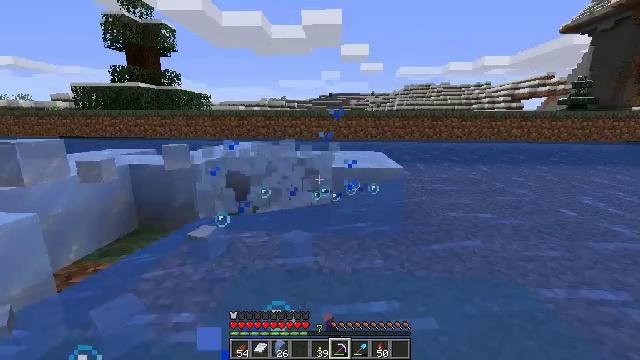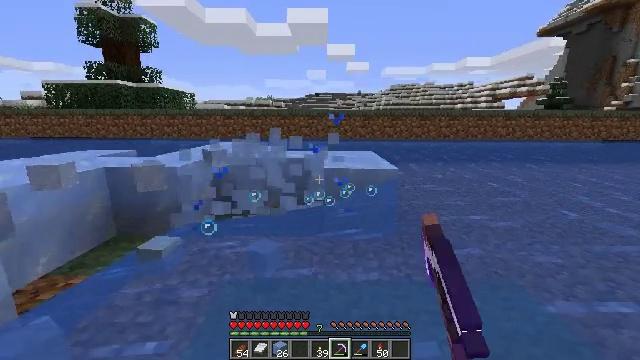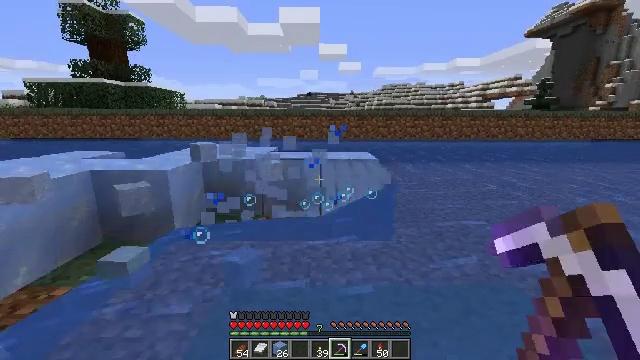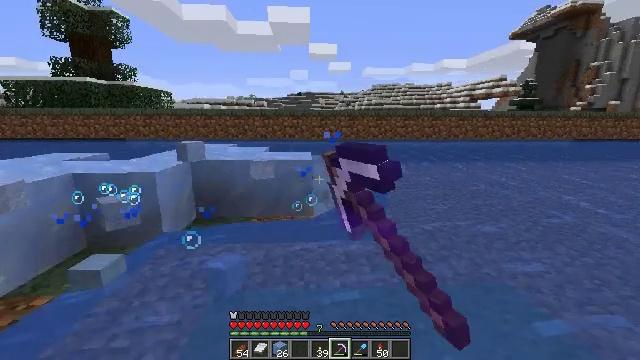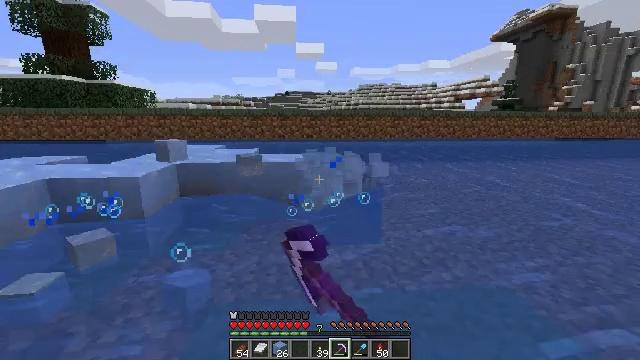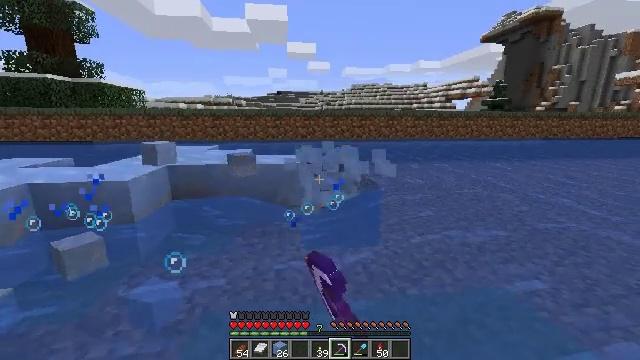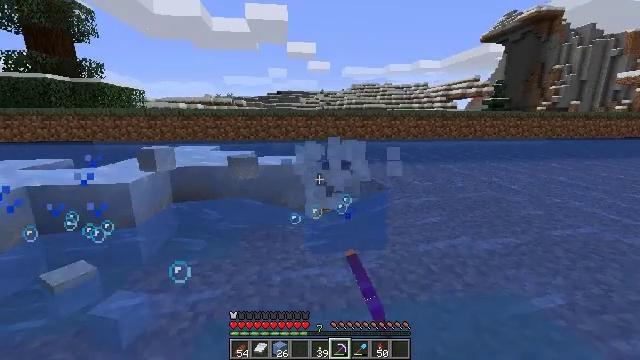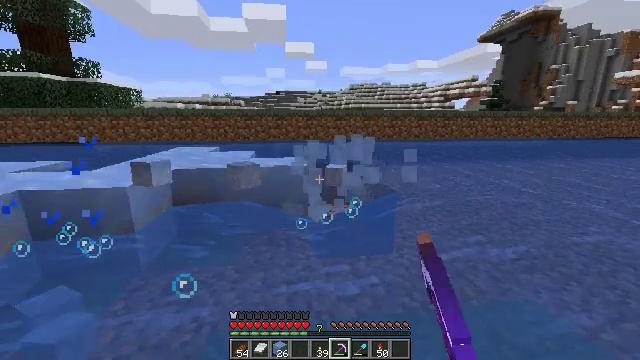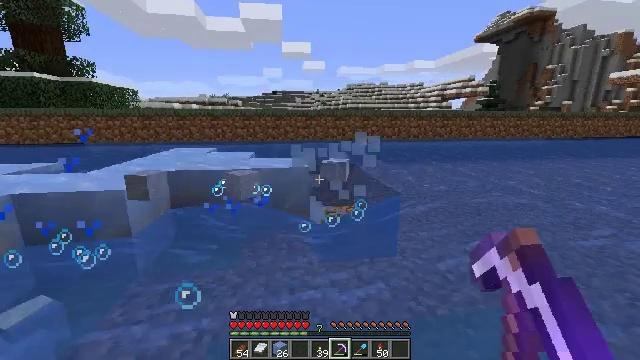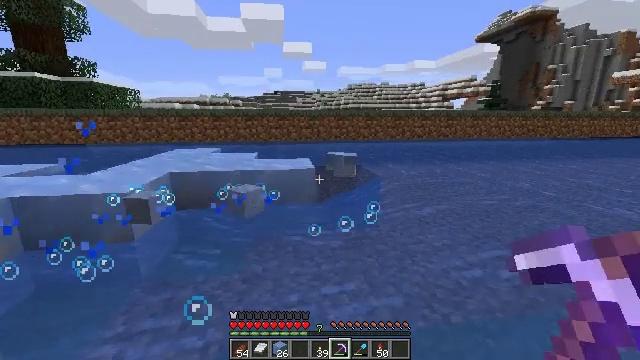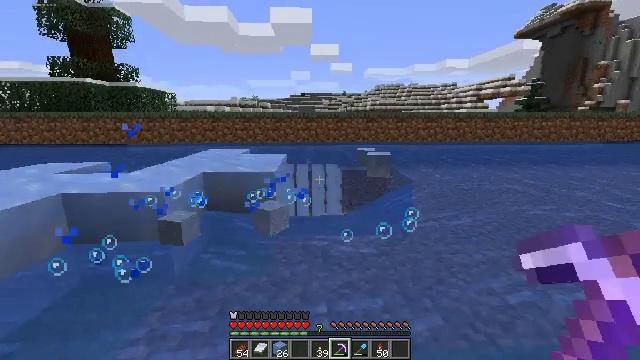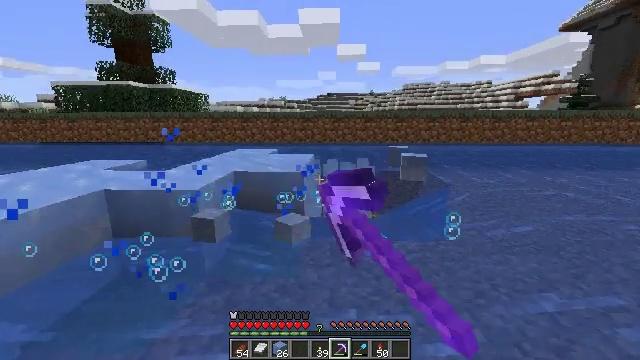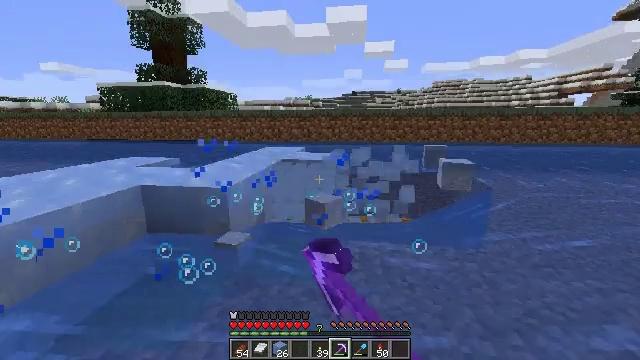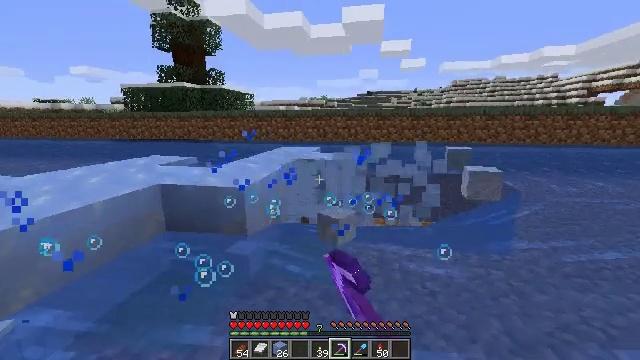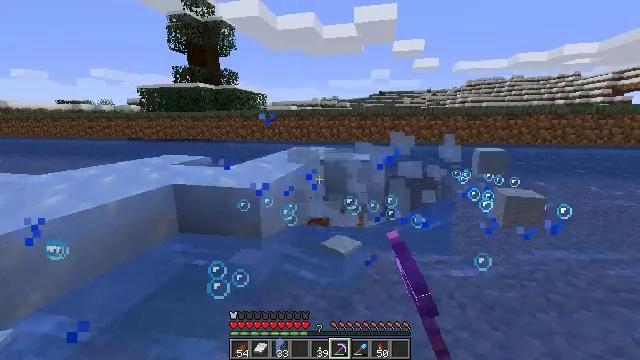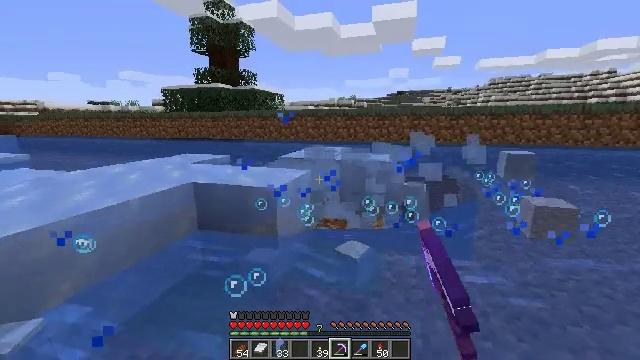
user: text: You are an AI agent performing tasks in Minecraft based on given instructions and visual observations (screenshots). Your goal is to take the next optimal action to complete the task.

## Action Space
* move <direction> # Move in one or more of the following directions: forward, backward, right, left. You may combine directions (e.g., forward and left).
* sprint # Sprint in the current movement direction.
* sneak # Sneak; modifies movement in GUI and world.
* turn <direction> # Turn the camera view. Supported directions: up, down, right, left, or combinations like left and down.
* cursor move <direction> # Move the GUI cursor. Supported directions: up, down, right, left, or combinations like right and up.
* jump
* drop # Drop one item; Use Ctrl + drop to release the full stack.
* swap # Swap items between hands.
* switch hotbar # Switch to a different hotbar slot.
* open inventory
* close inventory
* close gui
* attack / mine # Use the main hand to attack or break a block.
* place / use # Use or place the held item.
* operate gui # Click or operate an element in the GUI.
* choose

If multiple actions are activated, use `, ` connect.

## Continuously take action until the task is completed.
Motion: motion action
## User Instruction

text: Mine ice to use in an ice pathway.
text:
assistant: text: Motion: move forward, turn right, attack / mine
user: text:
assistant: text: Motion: move forward, turn right, attack / mine
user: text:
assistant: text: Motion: move forward, turn right, attack / mine
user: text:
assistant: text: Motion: move forward, turn right, attack / mine
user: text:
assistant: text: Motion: move forward, turn right, attack / mine
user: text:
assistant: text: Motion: move forward, attack / mine
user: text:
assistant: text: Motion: move forward, attack / mine
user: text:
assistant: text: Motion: move forward, attack / mine
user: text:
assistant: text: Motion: move forward, attack / mine
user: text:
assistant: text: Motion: move forward, turn left, attack / mine
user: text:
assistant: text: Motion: move forward, turn left, attack / mine
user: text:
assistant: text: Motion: move forward, turn left, attack / mine
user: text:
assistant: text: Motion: move forward, turn left, attack / mine
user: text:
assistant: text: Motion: move forward, turn left, attack / mine
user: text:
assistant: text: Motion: move forward, turn left, attack / mine
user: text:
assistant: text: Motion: move forward, turn left, attack / mine
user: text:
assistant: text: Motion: move forward, turn left, attack / mine
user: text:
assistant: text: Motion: move forward, turn left, attack / mine
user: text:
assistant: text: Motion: move forward, turn left, attack / mine
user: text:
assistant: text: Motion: move forward, attack / mine
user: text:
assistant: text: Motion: move forward, attack / mine
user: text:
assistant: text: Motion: move forward, attack / mine
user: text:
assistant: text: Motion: move forward, turn right, attack / mine
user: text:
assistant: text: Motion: move forward, turn right, attack / mine
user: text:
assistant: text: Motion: move forward, turn right, attack / mine
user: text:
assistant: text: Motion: move forward, turn right, attack / mine
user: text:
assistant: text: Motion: move forward, turn right, attack / mine
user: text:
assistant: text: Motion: move forward, turn right, attack / mine
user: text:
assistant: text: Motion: move forward, turn right, attack / mine
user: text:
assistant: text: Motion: move forward, turn right, attack / mine